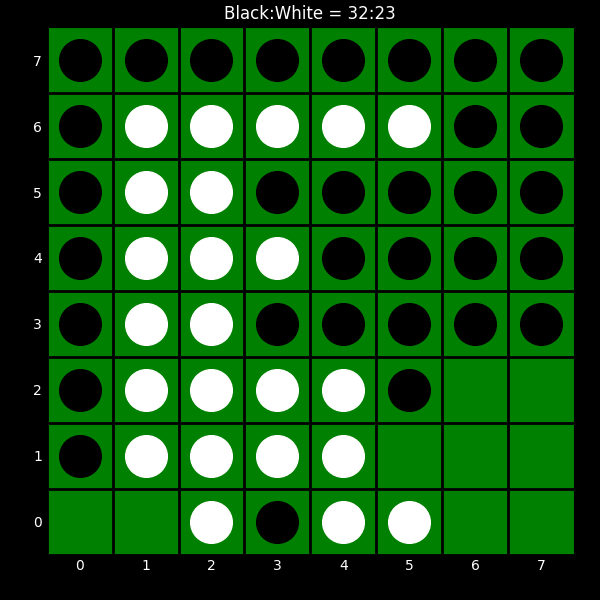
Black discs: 32
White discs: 23